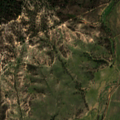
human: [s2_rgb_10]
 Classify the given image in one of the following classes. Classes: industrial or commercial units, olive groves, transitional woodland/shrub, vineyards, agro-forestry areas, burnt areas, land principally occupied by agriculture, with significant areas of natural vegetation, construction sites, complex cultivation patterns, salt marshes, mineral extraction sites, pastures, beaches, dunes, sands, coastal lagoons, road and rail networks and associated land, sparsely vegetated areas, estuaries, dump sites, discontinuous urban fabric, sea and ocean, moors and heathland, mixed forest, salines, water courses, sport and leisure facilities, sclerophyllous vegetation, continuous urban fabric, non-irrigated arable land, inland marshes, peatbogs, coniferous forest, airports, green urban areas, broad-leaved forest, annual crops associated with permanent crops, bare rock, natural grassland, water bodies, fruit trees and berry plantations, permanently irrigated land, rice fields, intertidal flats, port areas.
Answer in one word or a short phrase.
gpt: non-irrigated arable land, pastures, mixed forest, transitional woodland/shrub